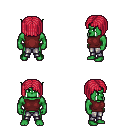
a pixel art fantasy rpg character, male body template, orc, green skin, maroon sleeveless shirt, metal pants, ruby red pageboy hairstyle, four views (front, back, left, right), 2x2 character sprite sheet, small pixel art, hard edges, no anti-aliasing